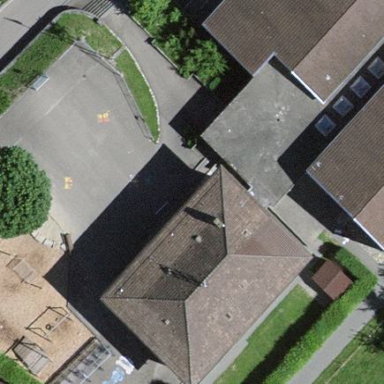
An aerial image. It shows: School building.